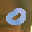
Label: 0